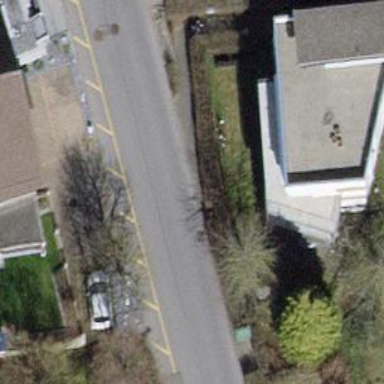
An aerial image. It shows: Hedge acting as barrier.